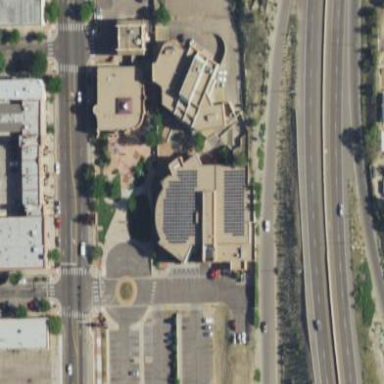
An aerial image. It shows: Arts center housed in building.